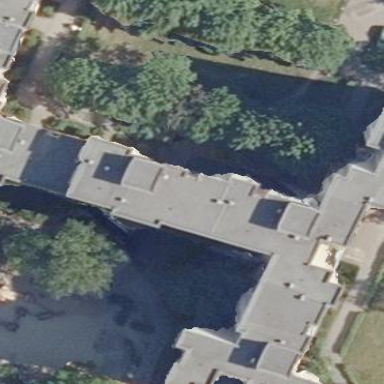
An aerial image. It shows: Building with apartments and flat roof.